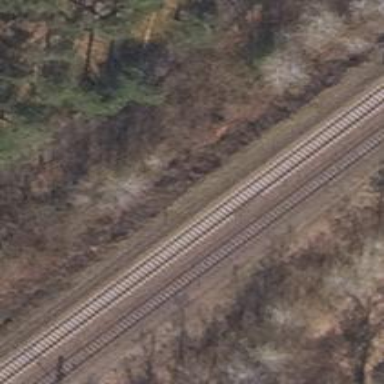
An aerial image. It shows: Railway signal.